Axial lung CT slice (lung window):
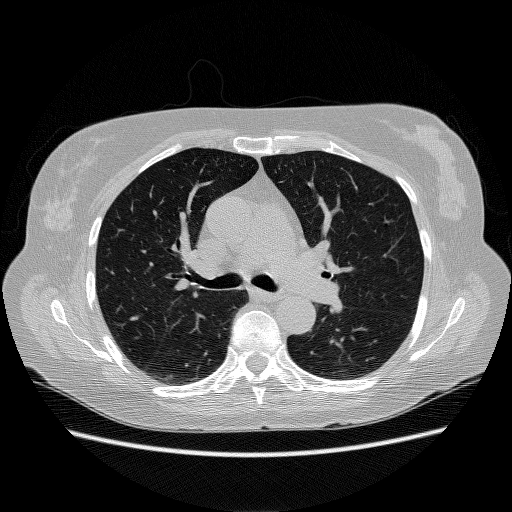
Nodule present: no